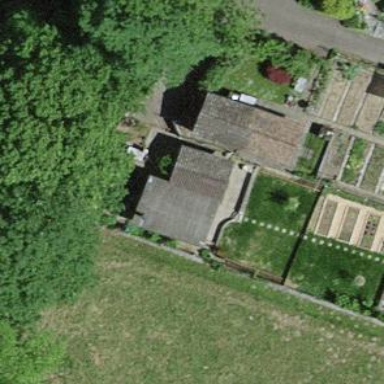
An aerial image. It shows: Allotment house.